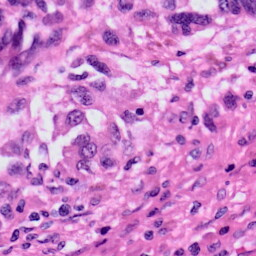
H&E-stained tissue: Skin